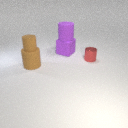
large purple rubber cube to the left of small red metal cylinder